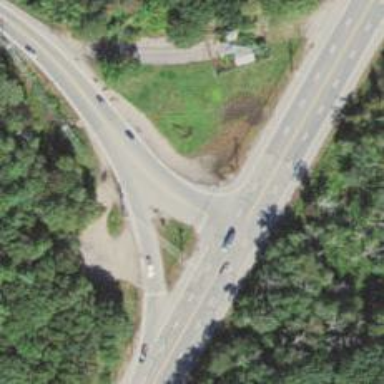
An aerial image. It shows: Stop road.